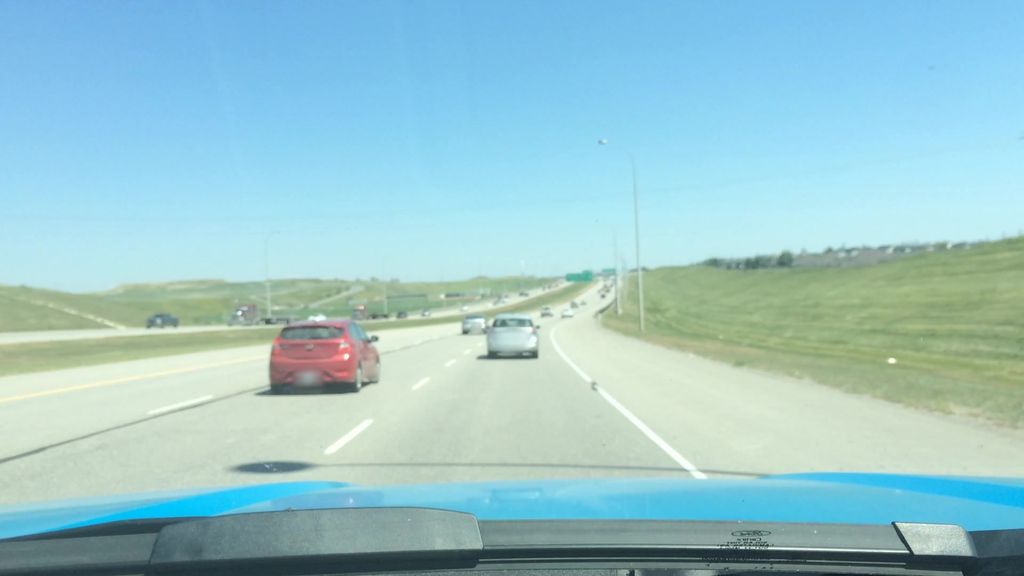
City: calgary